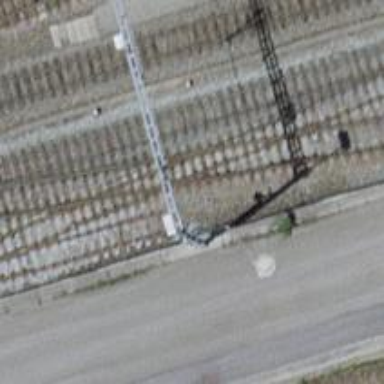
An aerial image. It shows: Railway crossing.